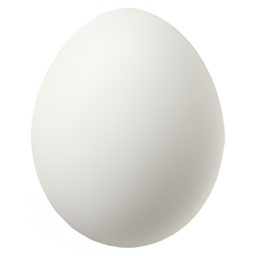
Name: egg
Emoji: 🥚
Group: Food & Drink
Sub-group: food-prepared